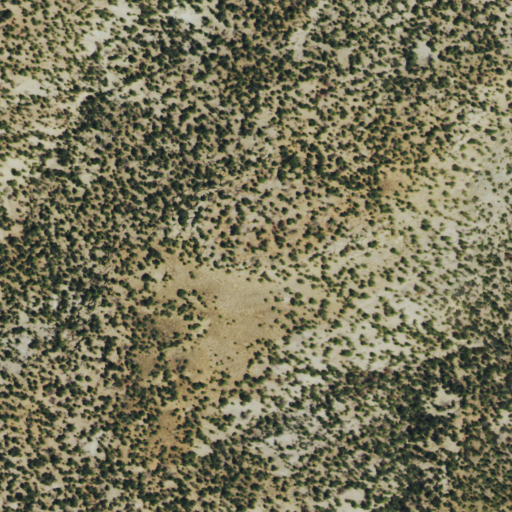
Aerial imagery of mountain in Colorado named Island Mesa containing evergreen forest and shrub